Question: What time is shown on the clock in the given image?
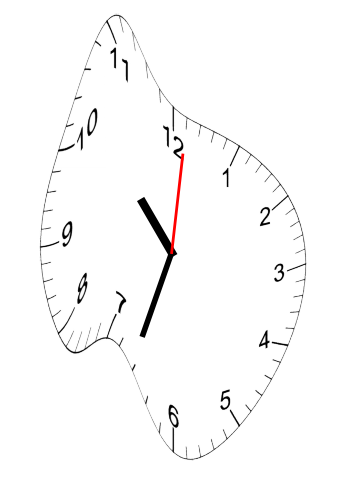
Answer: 10:33:01